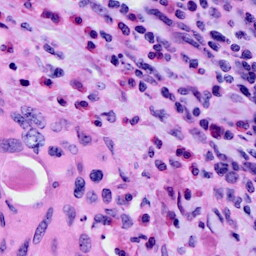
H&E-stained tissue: Cervix